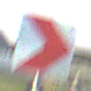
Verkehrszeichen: RichtungstafelnInKurvenKleinLinks
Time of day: SunriseSunset
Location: Outdoor (Special)
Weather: Clear
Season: NotSpecified
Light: Natural